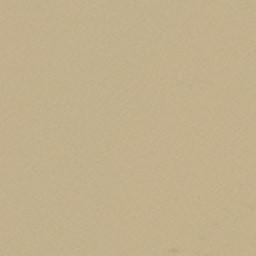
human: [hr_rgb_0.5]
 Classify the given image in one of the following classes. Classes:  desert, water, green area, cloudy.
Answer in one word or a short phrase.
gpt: desert